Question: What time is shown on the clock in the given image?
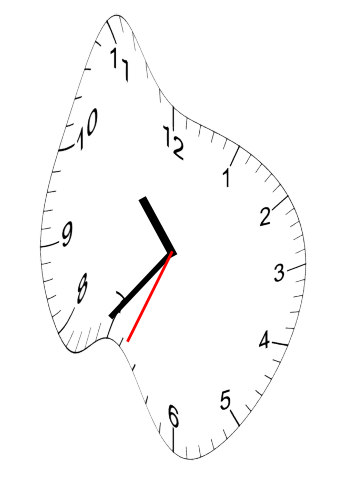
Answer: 10:36:34